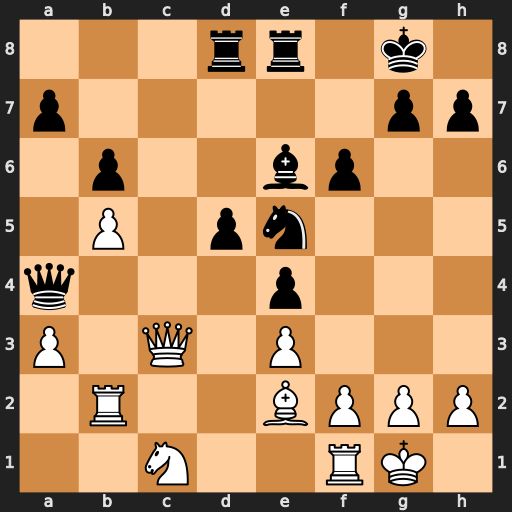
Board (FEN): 3rr1k1/p5pp/1p2bp2/1P1pn3/q3p3/P1Q1P3/1R2BPPP/2N2RK1
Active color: w
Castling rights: -
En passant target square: -
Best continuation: Rb4 Qa5 Nb3 Qxa3 Ra1